Here is a 2-D grayscale rendering of raw rotating-machine vibration samples (signal-to-image). Classify the rotor condition as one of: normal, misalignment, unbalance, looseness.
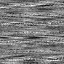
Answer: misalignment